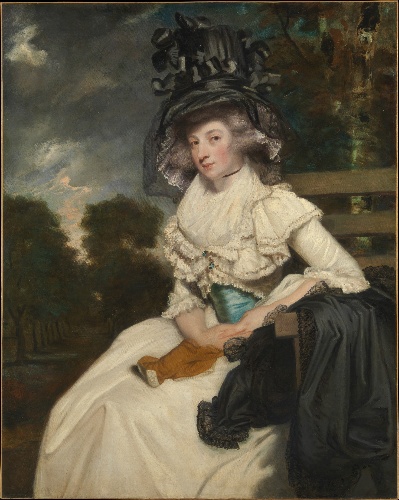
Title: Mrs. Lewis Thomas Watson (Mary Elizabeth Milles, 1767–1818)
Artist: Sir Joshua Reynolds
Artist bio: British, Plympton 1723–1792 London
Date: 1789
Object type: Painting
Classification: Paintings
Medium: Oil on canvas
Dimensions: 50 x 40 in. (127 x 101.6 cm)
Department: European Paintings
Credit line: Bequest of Mrs. Harry Payne Bingham, 1986
Accession year: 1987
Repository: Metropolitan Museum of Art, New York, NY
Tags: Portraits|Women